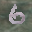
Label: 6